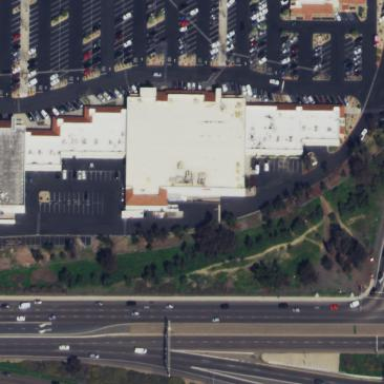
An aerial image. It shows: Supermarket building.